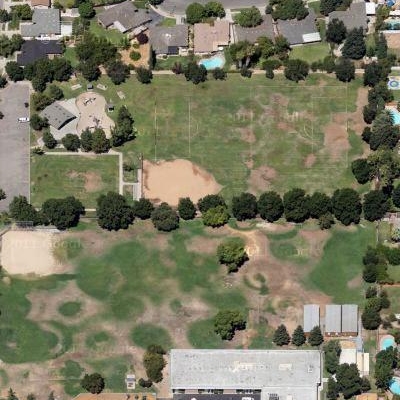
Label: Grass